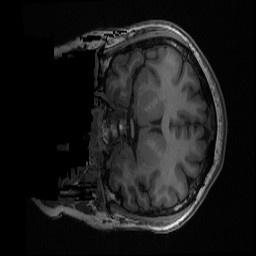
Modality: T1w
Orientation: coronal
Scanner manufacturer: ge
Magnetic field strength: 3 T
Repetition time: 0.008164 s
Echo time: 0.003184 s